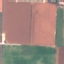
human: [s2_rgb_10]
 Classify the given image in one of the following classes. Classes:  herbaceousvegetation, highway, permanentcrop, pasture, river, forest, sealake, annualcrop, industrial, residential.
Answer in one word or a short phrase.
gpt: AnnualCrop